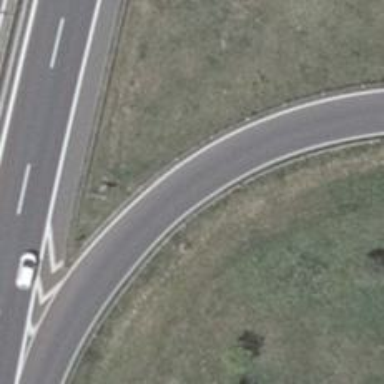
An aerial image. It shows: Motorway trunk link.